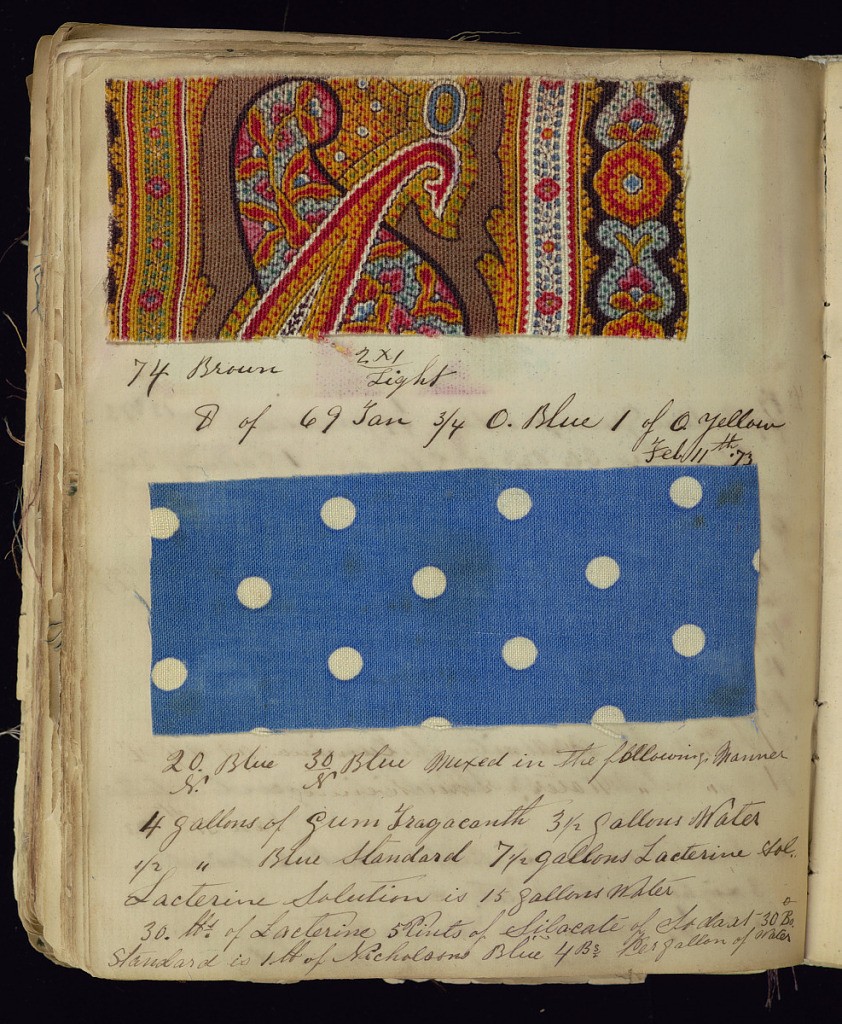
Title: Dyer's record book
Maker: Old Pacific Print Works, Lawrence, MA, USA
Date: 1861–74
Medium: Label: board covers, pen and ink on paper pages, cotton samples
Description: Notebook with handwritten formulas for dyestuffs to be used for printing textiles. Book contains 269 samples in various designs such as flowers, dots, stripes, squares, and circles.